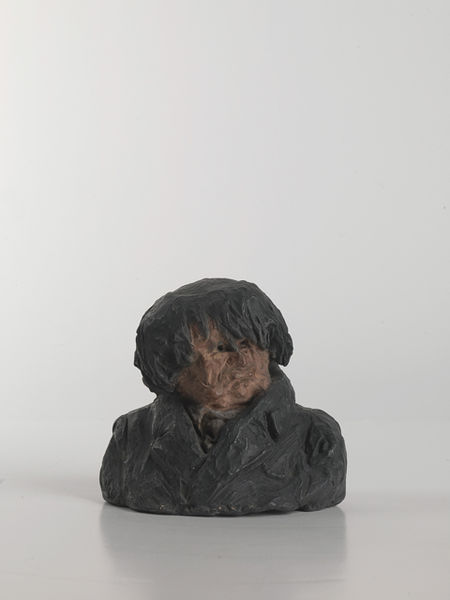
Titel: Clément-François-Victor-Gabriel Prunelle
Künstler: Honoré Daumier
Standort: Karlsruhe
Institution: Staatliche Kunsthalle Karlsruhe
Schlagwörter: dunkel, haut, kopf, mann, schatten, weiß, grob, grün, braun, frisur, grau, haar, hintergrund, holz, licht, mund, nase, schwarz, stirn, tisch, blick, rot, beige, anzug, bart, hemd, jacke, arm, augen, böse, falten, gesicht, knoten, kragen, lang, mensch, stein, hals, portrait, porträt, kalt, auge, figur, fransen, haare, mantel, kinn, lippen, rosa, schulter, schultern, traurig, pony, keramik, skulptur, statue, ton, farbig, wangen, backen, furchen, lehm, abstrakt, modern, farbe, klein, winter, karikatur, krawatte, dichter, ernst, schmal, büste, finster, halstuch, gesenkt, gesenkter blick, plastik, model, revers, geneigt, bemalt, unscharf, foto, fotografie, photographie, schwarze haare, knabe, trostlos, steht, torso, karrikatur, hässlich, kunst, daumier, honore daumier, schnitzerei, photo, rau, kaputt, kravatte, schlips, grimasse, männlich, braum, leid, rotbraun, augenbraun, jakett, bozzetto, museum, fotographie, schief, miniatur, objekt, zorn, shwarz, gebrannt, geschnitzt, schnitzer, strähnen, unförmig, dunkelhaarig, dreckig, jaket, skultur, fleischfarben, sacko, tonfigur, betrübt, makaber, karikiert, abgetrennt, jacle, demoliert, gedrungen, geneigter kopf, modeliert, griesgrämig, verbittert, pilzkopf, asf, aschwarz, a, 20. jahrhundert, as, grantig, sf, mantel schwarz, verunstaltet, dingsbums, knautschkopf, groteskk, wanden, 1861, desorientiert, aufschläg, äbe, beatel, stuio, sdtmodern